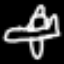
Label: airplane